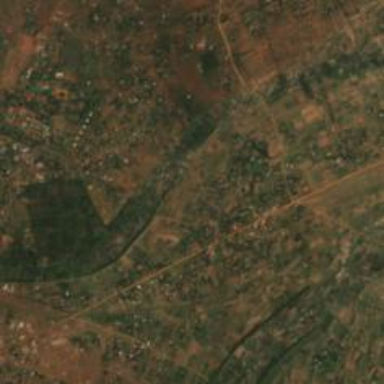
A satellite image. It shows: Village.